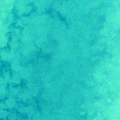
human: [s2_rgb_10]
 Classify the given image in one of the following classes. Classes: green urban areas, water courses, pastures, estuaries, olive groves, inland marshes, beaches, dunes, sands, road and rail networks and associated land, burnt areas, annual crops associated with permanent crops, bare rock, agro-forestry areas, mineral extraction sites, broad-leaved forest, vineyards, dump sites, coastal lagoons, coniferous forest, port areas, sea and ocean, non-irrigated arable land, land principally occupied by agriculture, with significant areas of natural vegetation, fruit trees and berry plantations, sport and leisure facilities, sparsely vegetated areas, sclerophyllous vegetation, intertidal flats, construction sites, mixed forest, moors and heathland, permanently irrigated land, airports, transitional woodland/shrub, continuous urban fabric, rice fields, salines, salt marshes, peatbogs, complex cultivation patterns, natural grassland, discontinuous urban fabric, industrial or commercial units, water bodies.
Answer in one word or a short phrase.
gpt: sea and ocean